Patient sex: M
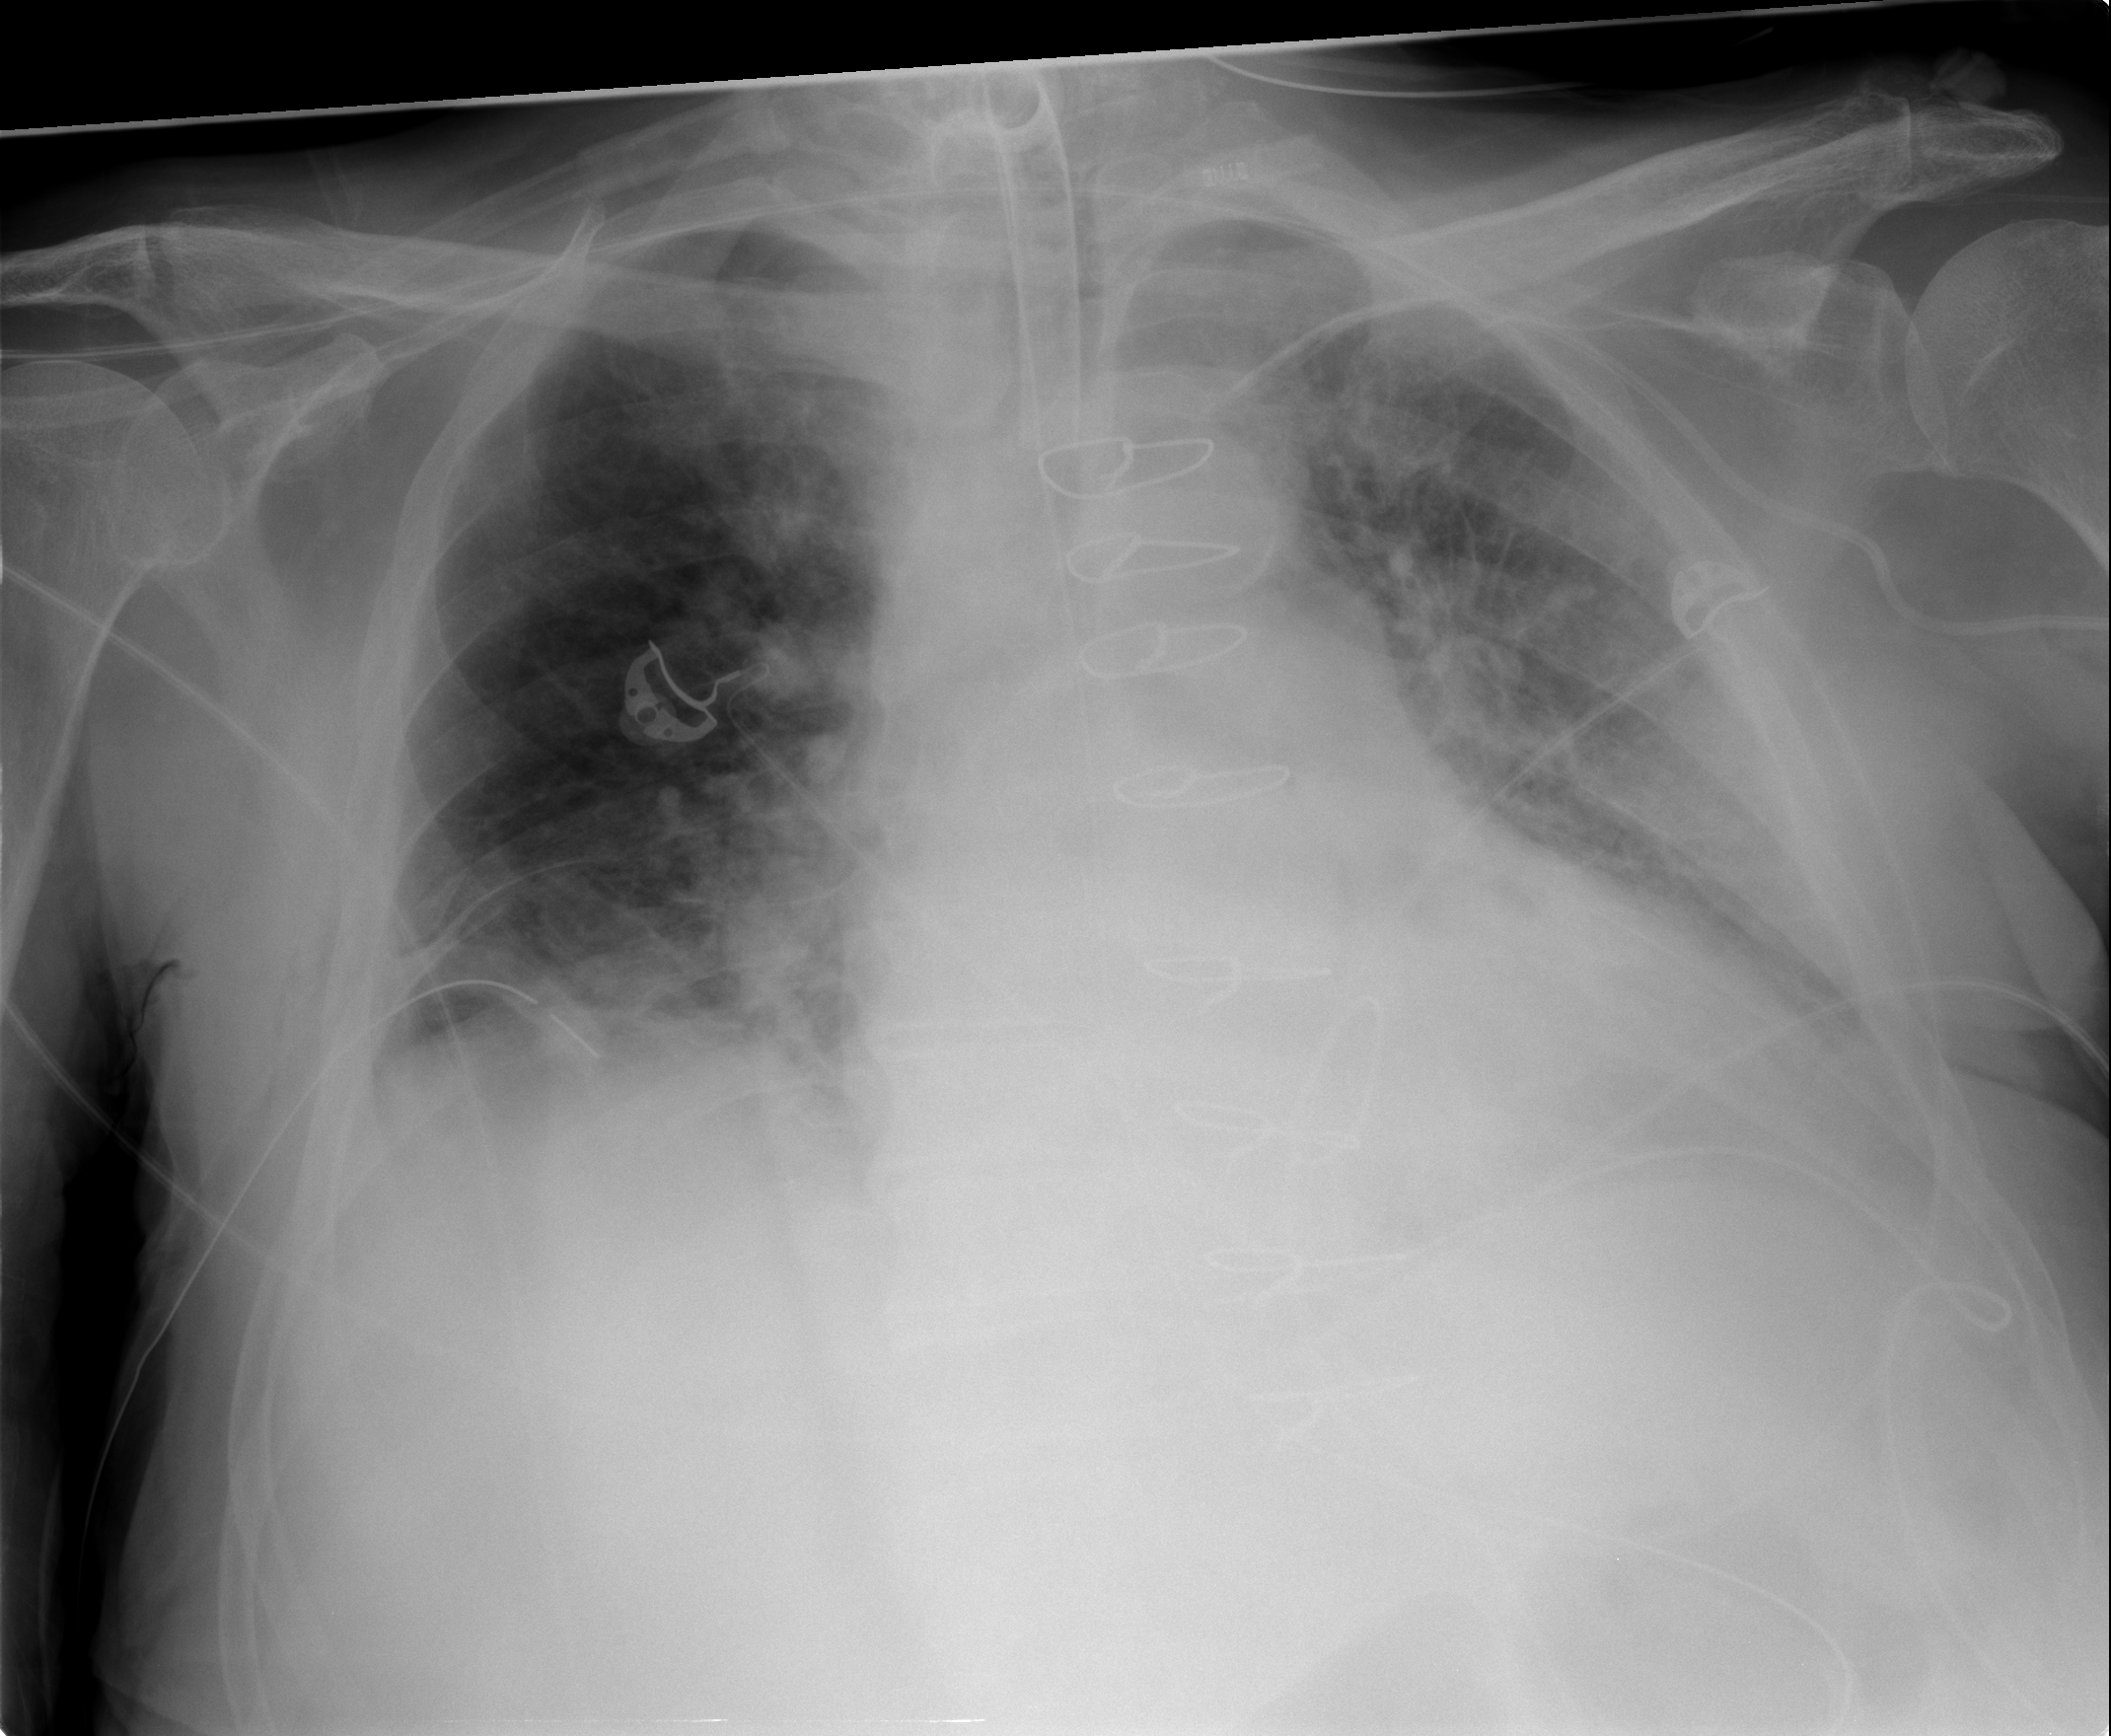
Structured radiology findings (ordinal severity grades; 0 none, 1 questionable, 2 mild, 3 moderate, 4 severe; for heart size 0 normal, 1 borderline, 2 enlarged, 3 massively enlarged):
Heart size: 2
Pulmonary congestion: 2
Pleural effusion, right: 1
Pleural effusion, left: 2
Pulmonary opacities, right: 2
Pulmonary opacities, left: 2
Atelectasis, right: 2
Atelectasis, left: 2